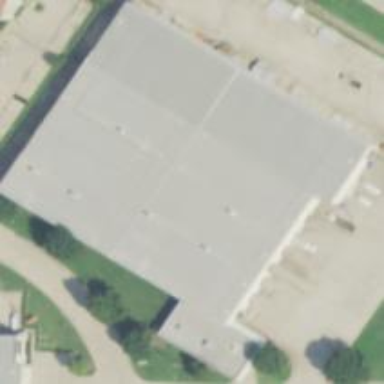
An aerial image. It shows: Electrical shop within building.